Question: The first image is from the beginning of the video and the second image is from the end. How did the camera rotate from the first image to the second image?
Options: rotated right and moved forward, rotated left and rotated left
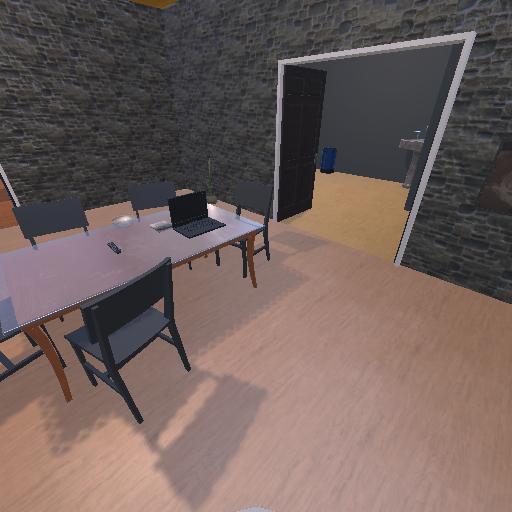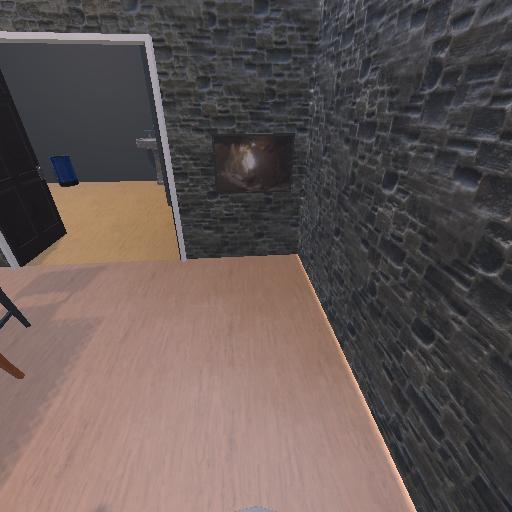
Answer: rotated right and moved forward